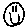
Label: smiley face